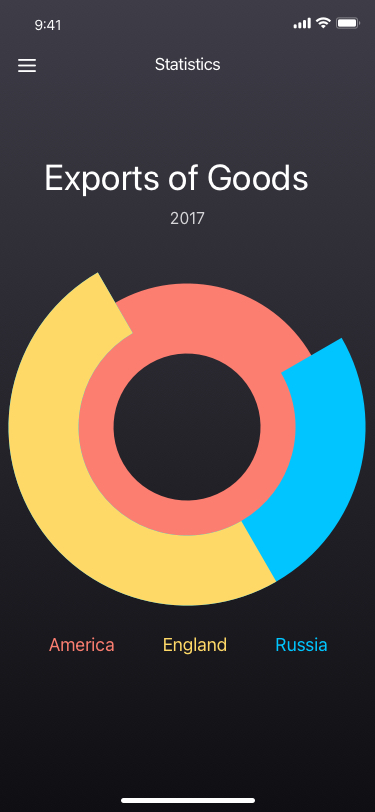
Text in this UI design:
2017
America
England
Russia
Statistics
Exports of Goods